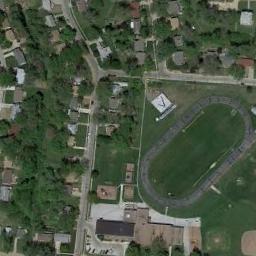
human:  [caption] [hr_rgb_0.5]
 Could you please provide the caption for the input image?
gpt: There is a big track and field on the green field .

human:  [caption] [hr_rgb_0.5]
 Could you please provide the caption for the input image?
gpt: There are many buildings next to the ground track field .

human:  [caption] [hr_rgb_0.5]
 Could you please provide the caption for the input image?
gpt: Track and field are next to the lawn, Bare land and trees .

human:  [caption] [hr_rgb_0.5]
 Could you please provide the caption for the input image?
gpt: The ground track field is surrounded by lots of trees and houses arranged neatly .

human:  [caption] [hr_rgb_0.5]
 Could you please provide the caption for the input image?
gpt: There are many buildings and trees around the ground track field .